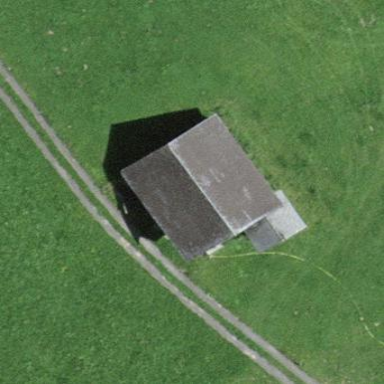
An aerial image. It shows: Barn.